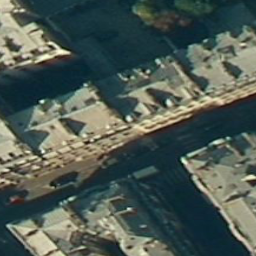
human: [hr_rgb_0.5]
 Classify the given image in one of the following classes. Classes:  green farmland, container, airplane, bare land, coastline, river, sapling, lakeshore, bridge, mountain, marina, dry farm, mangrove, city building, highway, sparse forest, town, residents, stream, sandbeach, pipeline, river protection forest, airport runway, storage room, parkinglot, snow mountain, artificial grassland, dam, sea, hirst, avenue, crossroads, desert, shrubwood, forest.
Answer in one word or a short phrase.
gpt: city building